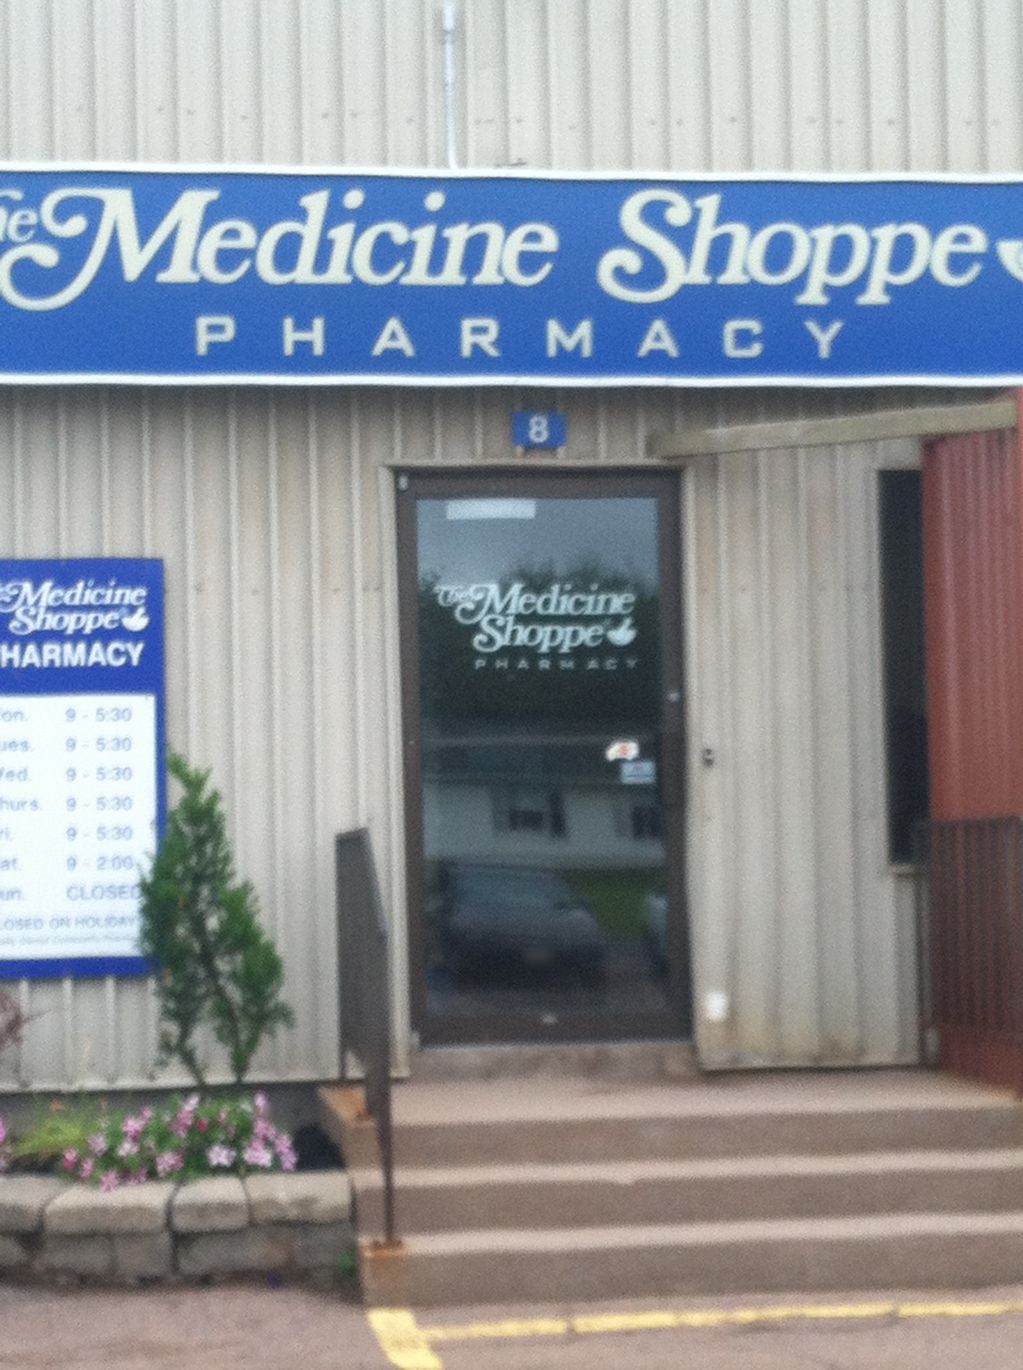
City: charlottetown